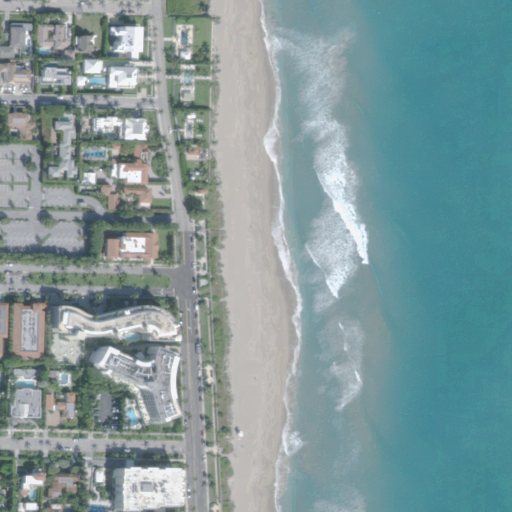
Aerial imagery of beach in Florida named Palm Beach containing open water, medium intensity development, low intensity development, barren land, and high intensity development